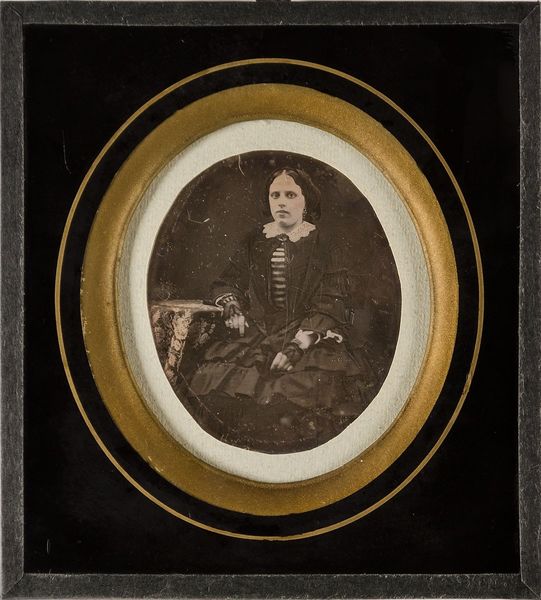
Titel: Maria Dittmann als Braut (verh. m. G. F. Johannsen) (1834-1881)
Standort: Hamburg
Institution: Museum für Kunst und Gewerbe Hamburg
Schlagwörter: frau, portrait, figur, foto, fotografie, photographie, photo, lichtbild, daguerreotypie, bildwerke, angewandte und bildende kunst, hessische systematik, porträt, porträtfotografie, porträtphotographie, hüftbild